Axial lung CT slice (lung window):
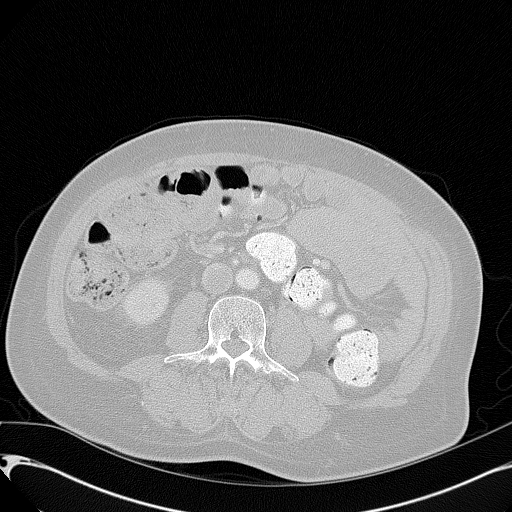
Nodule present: no